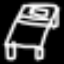
Label: bed